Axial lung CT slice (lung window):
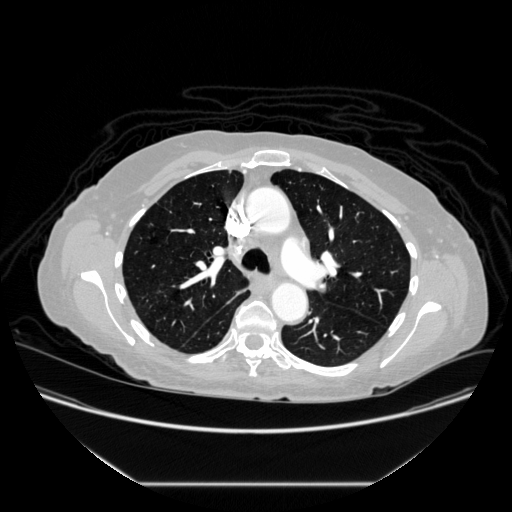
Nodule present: no